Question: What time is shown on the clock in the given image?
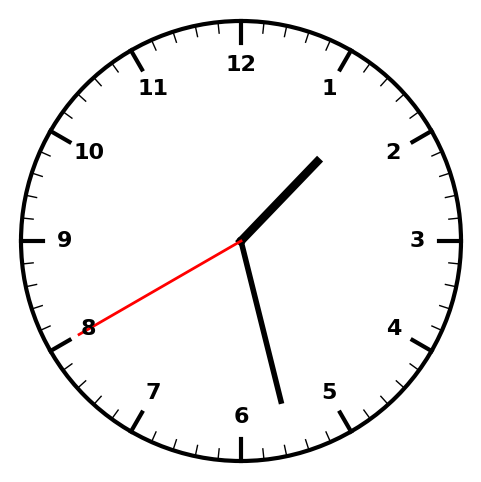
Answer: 01:27:40